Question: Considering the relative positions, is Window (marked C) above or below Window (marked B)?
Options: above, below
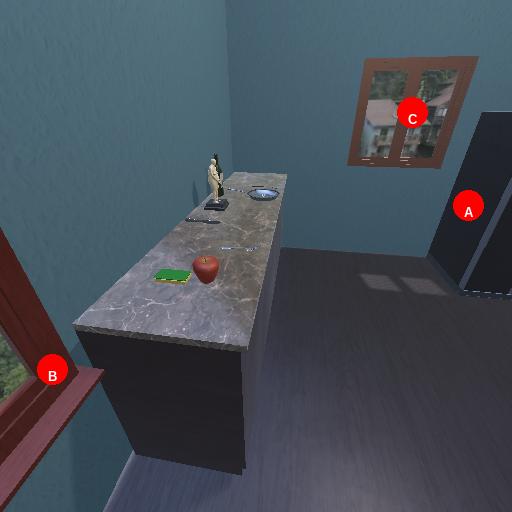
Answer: above